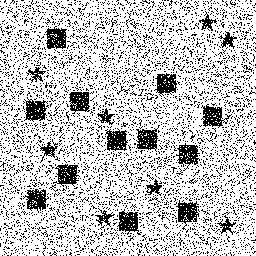
Squares: 12
Triangles: 0
Stars: 8
Total shapes: 20